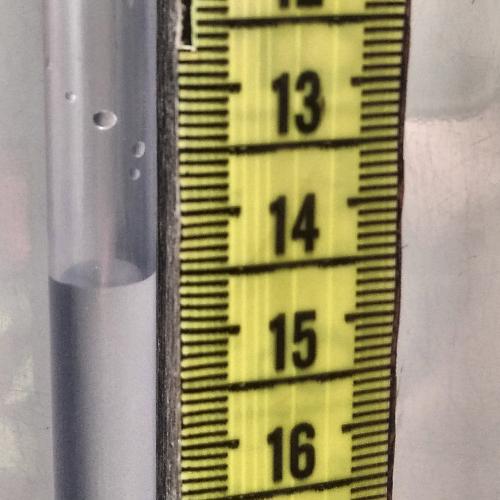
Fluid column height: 14.5 cm